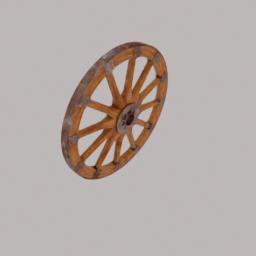
Label: mechanical